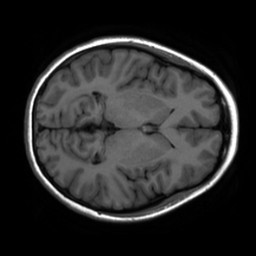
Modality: inplaneT1
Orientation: axial
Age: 21
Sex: female
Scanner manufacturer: ge
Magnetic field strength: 3 T
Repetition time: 2.499 s
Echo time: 0.02513 s